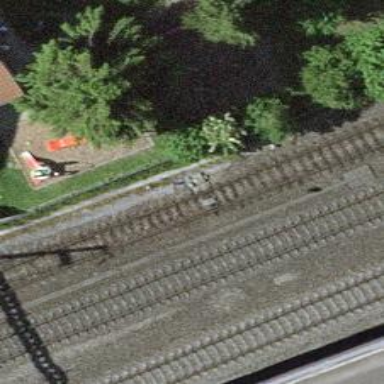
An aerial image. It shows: Railway switch.